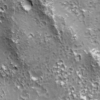
Label: not_dusty